Field crop: tomato
Growth stage: 1
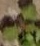
Species: solanum